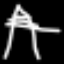
Label: The Eiffel Tower